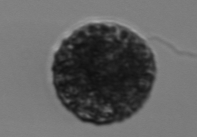
Label: Vicicitus_globosus